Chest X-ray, PA view. Patient: 50 years old, sex M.
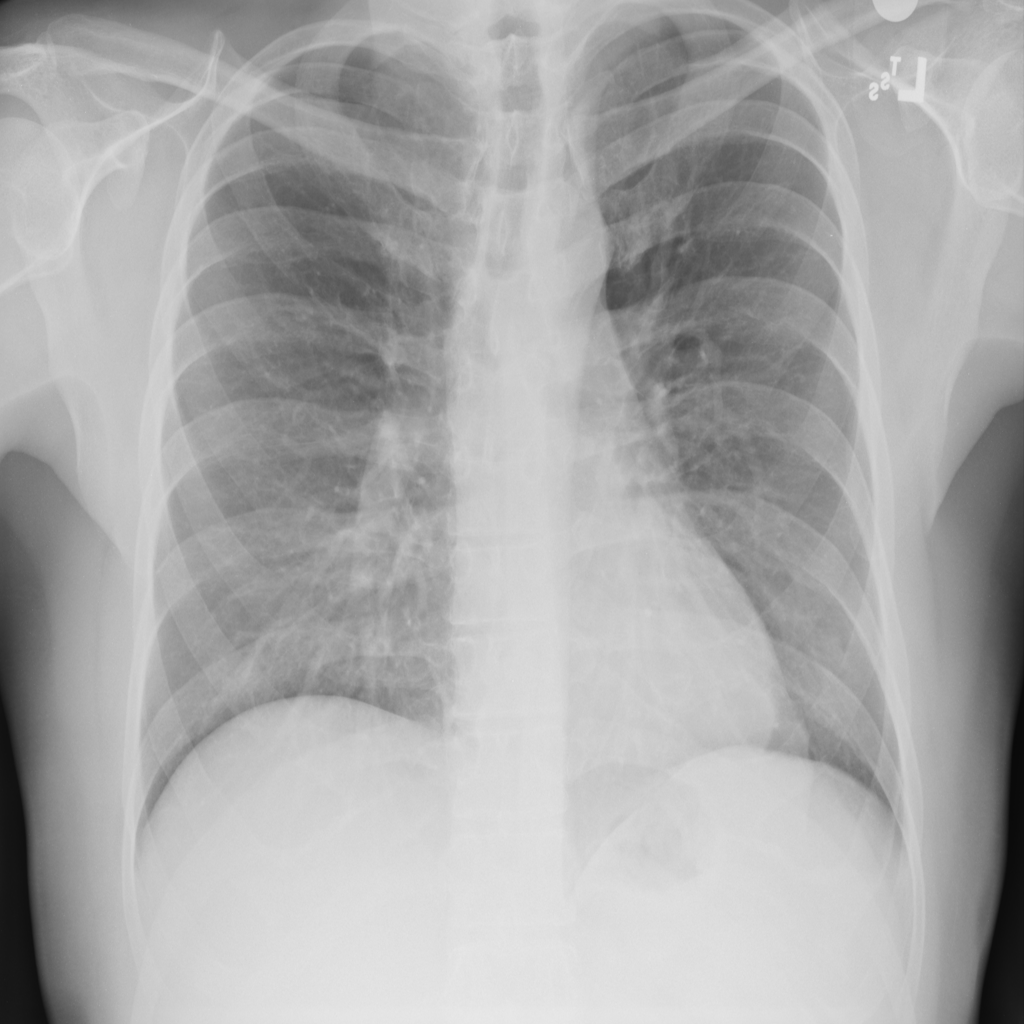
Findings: No Finding